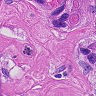
Metastatic tissue present: yes